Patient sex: M
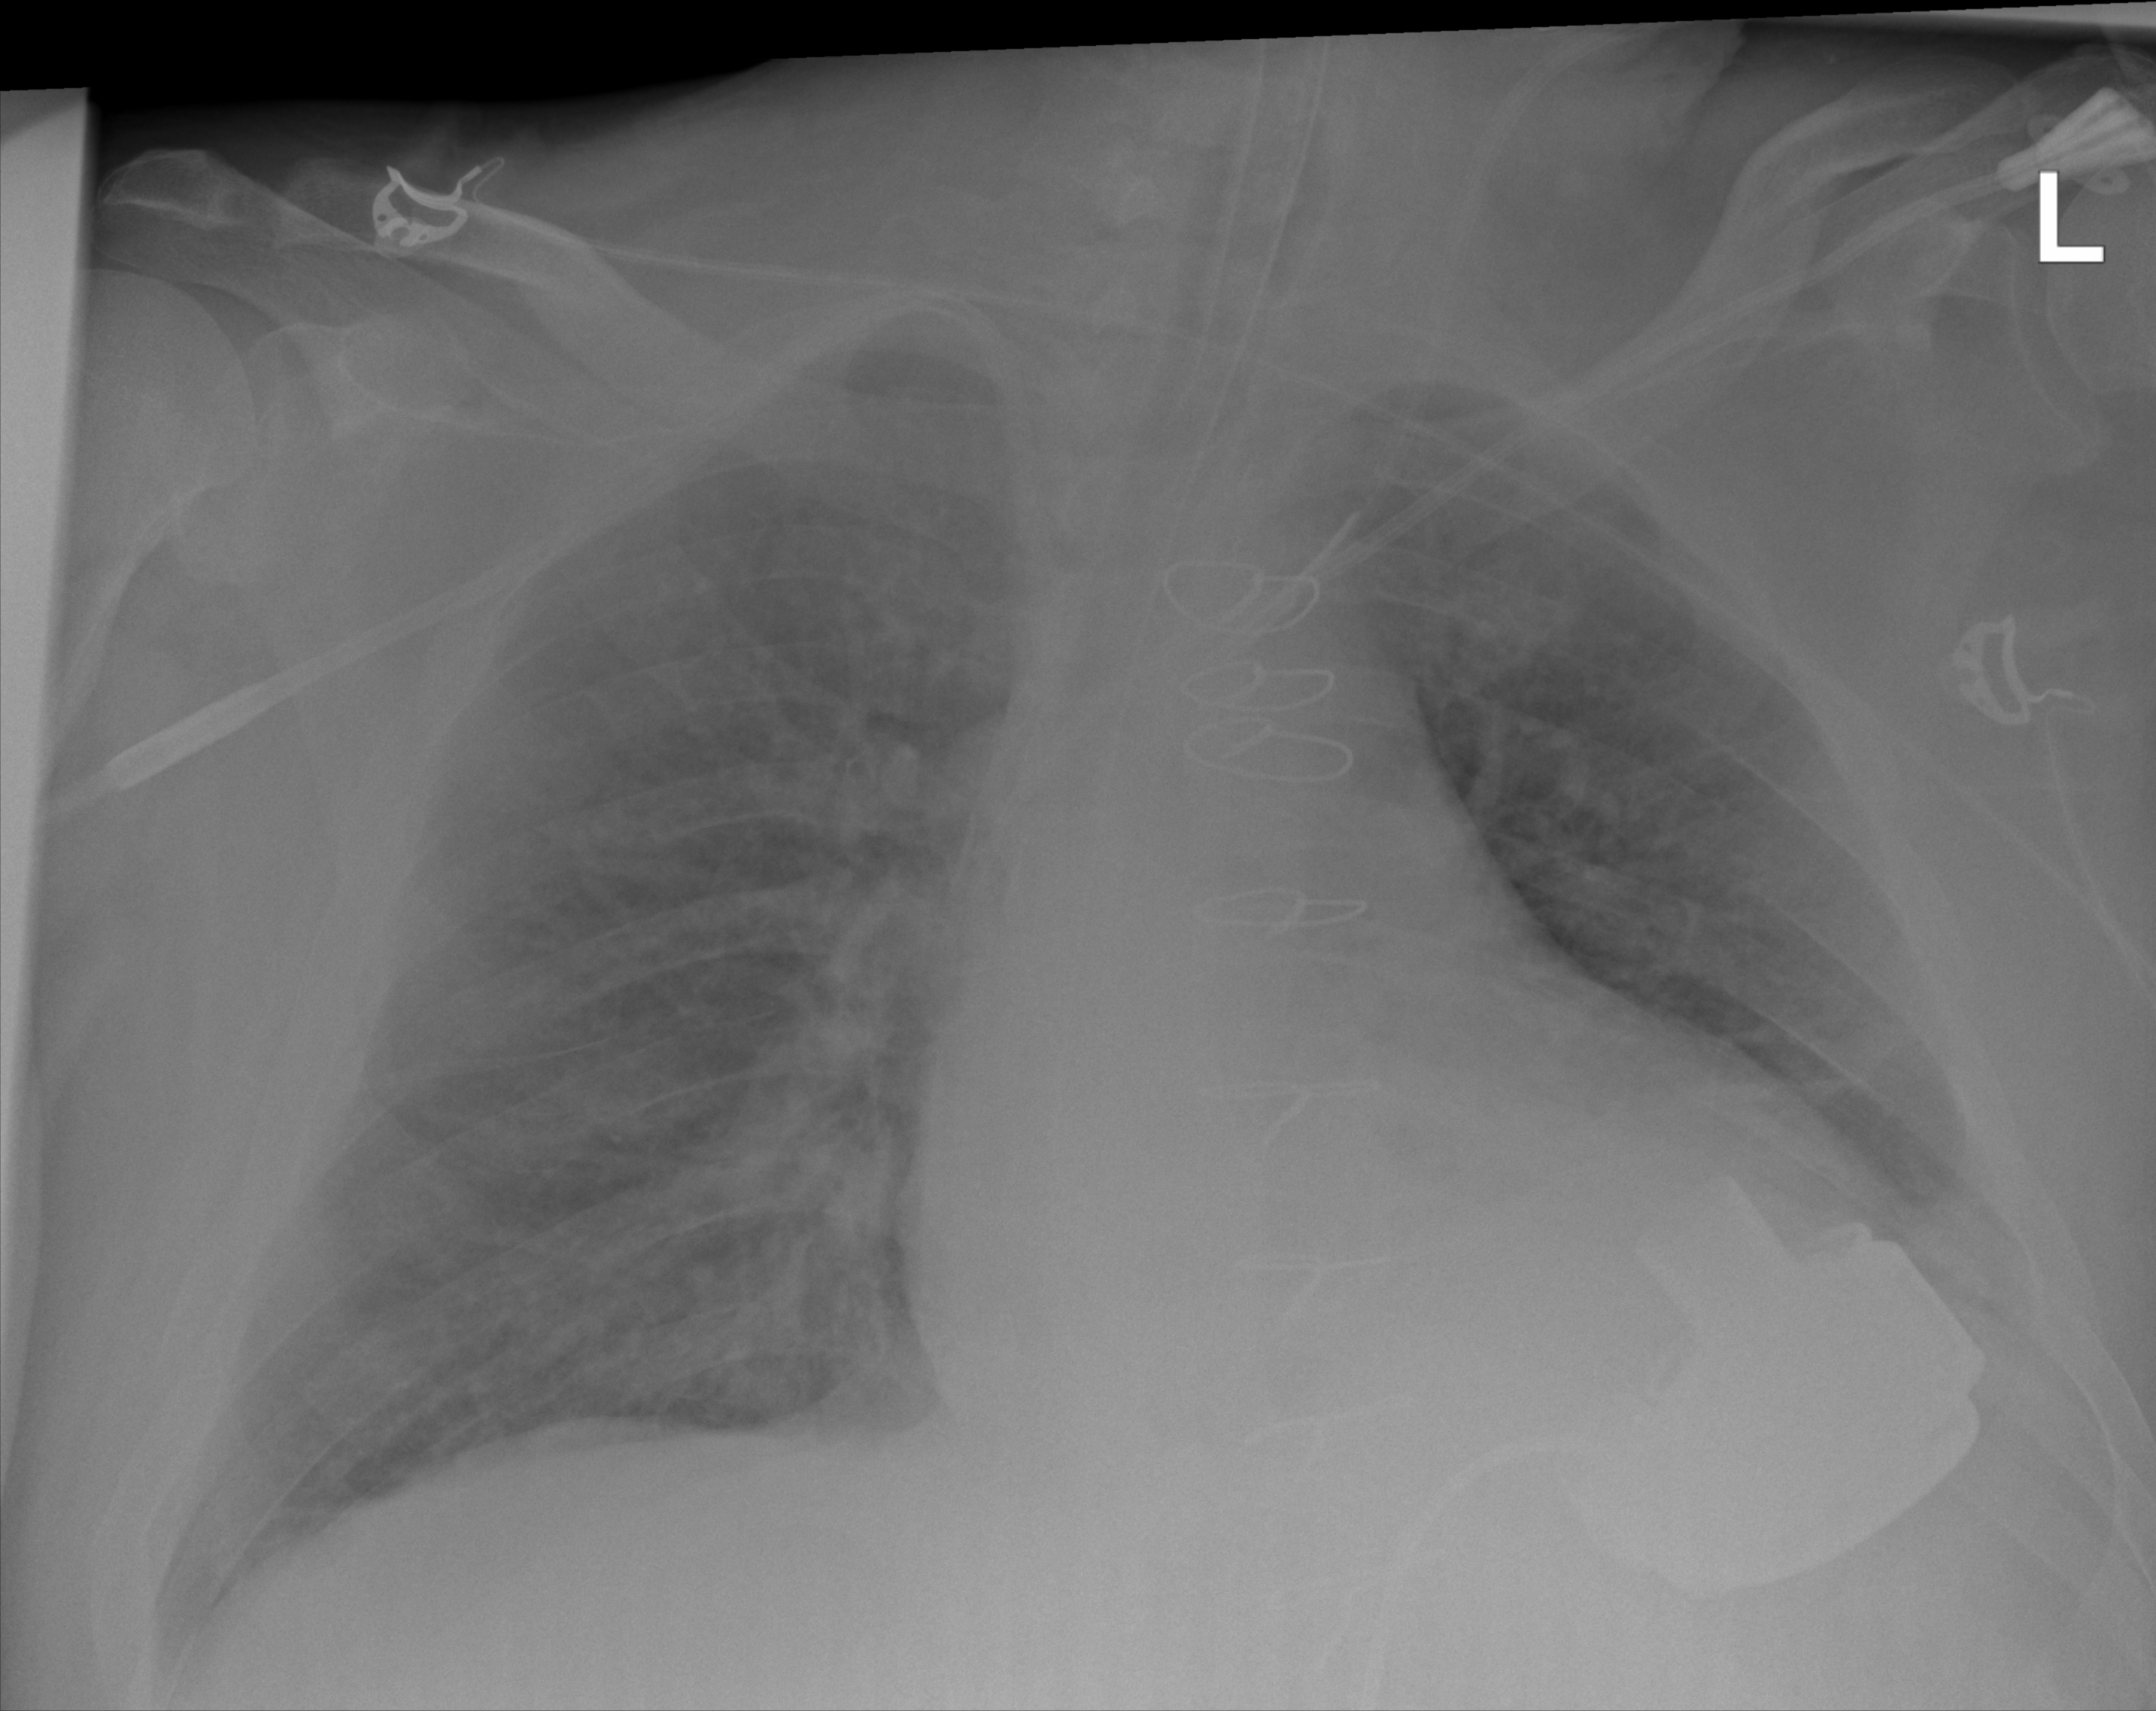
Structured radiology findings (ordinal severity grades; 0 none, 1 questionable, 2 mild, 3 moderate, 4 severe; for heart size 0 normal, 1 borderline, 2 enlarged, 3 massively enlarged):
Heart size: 2
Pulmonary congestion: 2
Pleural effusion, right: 1
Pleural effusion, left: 2
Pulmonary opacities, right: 1
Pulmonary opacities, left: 1
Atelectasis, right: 2
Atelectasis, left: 2